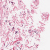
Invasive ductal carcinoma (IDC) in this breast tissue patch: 0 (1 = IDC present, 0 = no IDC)